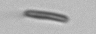
Label: fiber